Question: Finding it really weird how I'm getting a straight line in the graphs which are produced with my gnuplot scripts. I followed an example and weirdly enough there example doesn't have this straight line in theirs.

This is the code for how I created this graph.
'''
#!/usr/bin/gnuplot
set terminal png
set term png size 1200, 800
set lmargin 8
set rmargin 4
set tmargin 3
set bmargin 3
set output "cpu.png"
set title "CPU usage"
set xlabel "time"
set ylabel "percent"
set xdata time
set timefmt "%H:%M:%S"
set format x "%H:%M:%S"
set xrange ["15:43:59":"15:48:56"]
plot "cpu.txt" using 1:3 title "user" with lines
'''
It'd be great if someone who had a similar problem to mine could share their solution to this problem. Thanks.
Here's my 'cpu.txt' file which is used to produce the first graph - <URL>
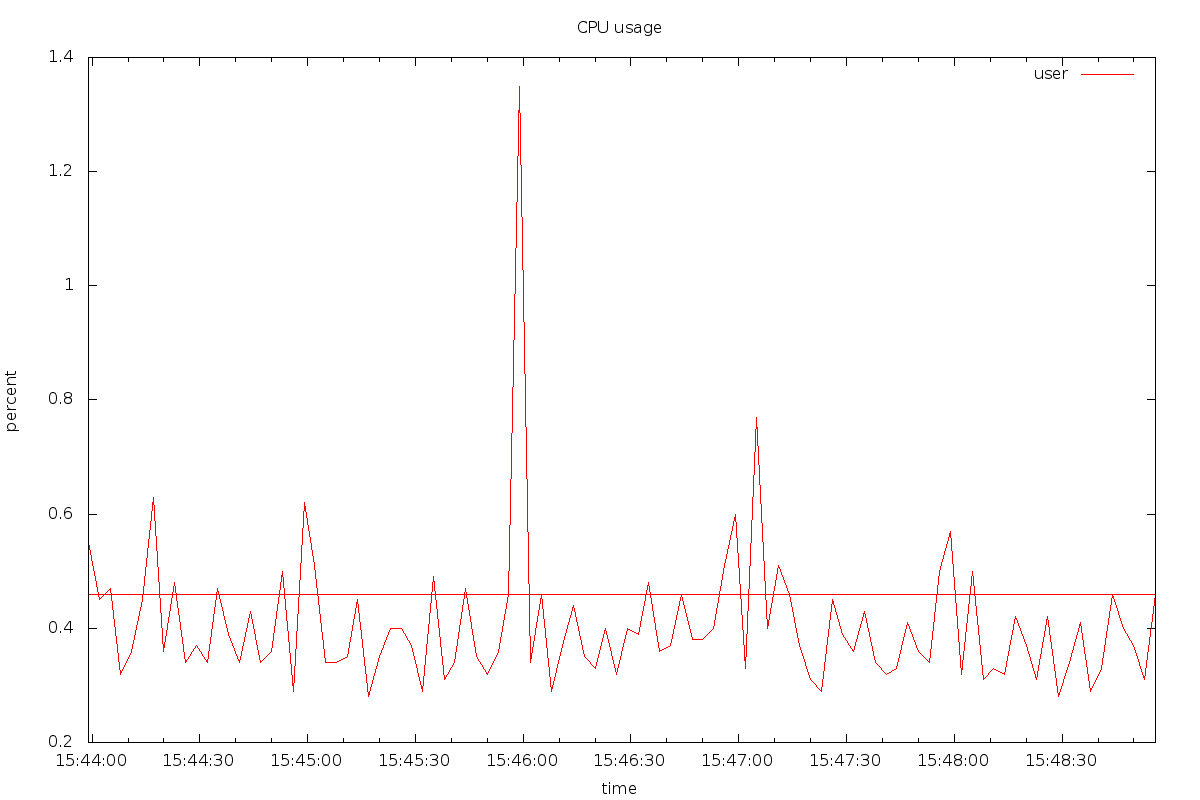
Answer: To illustrate the source of the problem, here are the relevant parts of the last two lines of 'cpu.txt':
'''
15:48:56 all 0.46
Average: all 0.41
'''
The 'Average' isn't a valid time, so the gnuplot parser returns '0', which is far left in your plot and which produces the horizontal line.
To remove the last line on-the-fly, you can use the 'head' command line tool:
'''
plot "< head -n -1 cpu.txt" using 1:3 title "user" with lines
'''